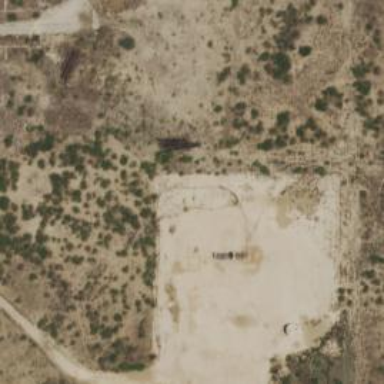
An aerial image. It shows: Petroleum well.